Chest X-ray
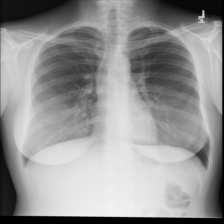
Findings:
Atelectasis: negative
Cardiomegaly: negative
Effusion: negative
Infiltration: negative
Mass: negative
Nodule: negative
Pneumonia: negative
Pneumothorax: negative
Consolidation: negative
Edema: negative
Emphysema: negative
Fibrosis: negative
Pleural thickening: negative
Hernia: negative